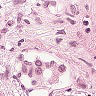
Metastatic tissue present: yes